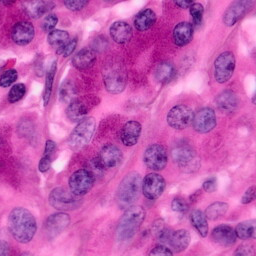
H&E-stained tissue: Pancreatic